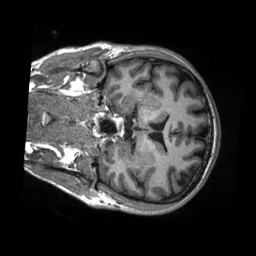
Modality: T1w
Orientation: coronal
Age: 27
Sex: male
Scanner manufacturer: siemens
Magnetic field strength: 3 T
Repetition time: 2.3 s
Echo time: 0.00288 s